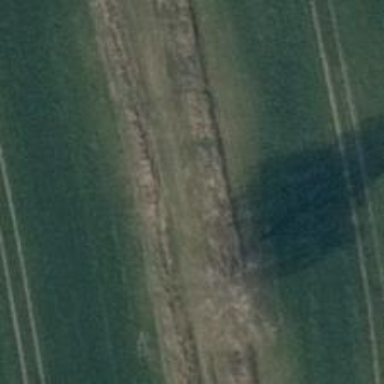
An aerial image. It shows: Grass path with tracktype of grade5.